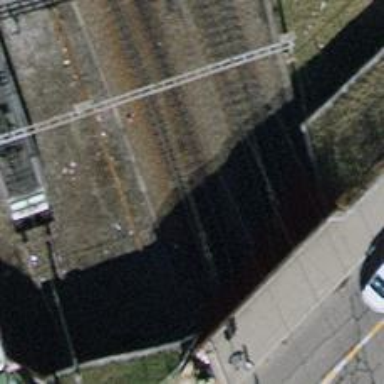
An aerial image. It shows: Single-track railway with electrified contact lines.